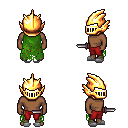
a pixel art fantasy rpg character, male body template, human, dark skin, green tattered cape, red pants, red long mohawk hairstyle, gold helm, white slippers, dagger, four views (front, back, left, right), 2x2 character sprite sheet, small pixel art, hard edges, no anti-aliasing